Question: I have a bit of code that takes a number of Points and creates multiple LineSegments to build up a Path.
'''
System.Windows.Shapes.Path pathSegment = new System.Windows.Shapes.Path();
PathFigure pathFig = new PathFigure();
PathGeometry pathGeo = new PathGeometry();
pathFig.StartPoint = new Point(pointData[0].X, pointData[0].Y);
for (int loop = 1; loop < pointData.Count; loop++)
{
LineSegment ls = new LineSegment();
ls.Point = new Point(pointData[loop].X, pointData[loop].Y);
pathFig.Segments.Add(ls);
}
pathGeo.Figures.Add(pathFig);
pathSegment.Data = pathGeo;
pathSegment.Stroke = brush;
pathSegment.StrokeThickness = 22;
'''
This creates my line with a width of 22px (roughly). Now if you look at the actual Data for this you can only see the LineSegement elements, which essentially gives you an output like this, where the real line is in black and the actual displayed line is in grey (excuse the dodgy mspaint sketch):

Now I want to perform a StrokeContains on the Geometry to see if a specified Point is within the entire pathSegment above (grey area). What it actually does though is check against the LineSegments (the black line).
Is there a better way to build up the Path? or is there a way of converting the pathSegment, including the StrokeWidth to a new Path?
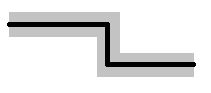
Answer: It should work if you use the proper Pen Thickness in the StrokeContains call:
'''
Point point = ...
Pen pen = new Pen { Thickness = pathSegment.StrokeThickness };
bool contains = pathSegment.Data.StrokeContains(pen, point);
'''
Alternatively you could simply do a hit test on the Path:
'''
bool contains = pathSegment.InputHitTest(point) != null;
'''